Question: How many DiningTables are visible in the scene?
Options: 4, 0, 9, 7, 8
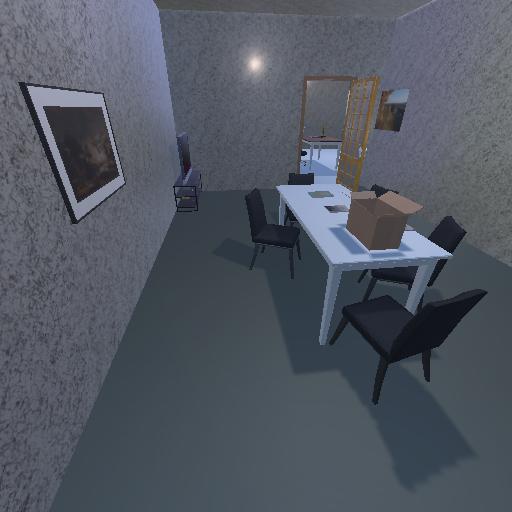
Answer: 4